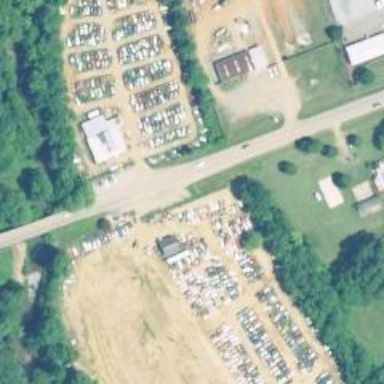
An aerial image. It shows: Scrap yard situated in industrial area.